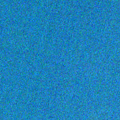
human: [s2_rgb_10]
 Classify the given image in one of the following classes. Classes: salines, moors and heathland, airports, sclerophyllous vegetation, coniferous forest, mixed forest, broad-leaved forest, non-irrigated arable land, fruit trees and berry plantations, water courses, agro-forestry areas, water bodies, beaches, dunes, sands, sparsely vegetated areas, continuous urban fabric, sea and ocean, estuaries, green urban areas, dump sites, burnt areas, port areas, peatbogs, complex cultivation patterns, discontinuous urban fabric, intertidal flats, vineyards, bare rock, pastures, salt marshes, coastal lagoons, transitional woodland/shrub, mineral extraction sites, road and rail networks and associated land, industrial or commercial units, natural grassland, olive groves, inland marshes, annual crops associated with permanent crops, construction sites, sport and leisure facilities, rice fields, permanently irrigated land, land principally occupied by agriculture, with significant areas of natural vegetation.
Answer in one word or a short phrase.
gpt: sea and ocean